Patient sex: M
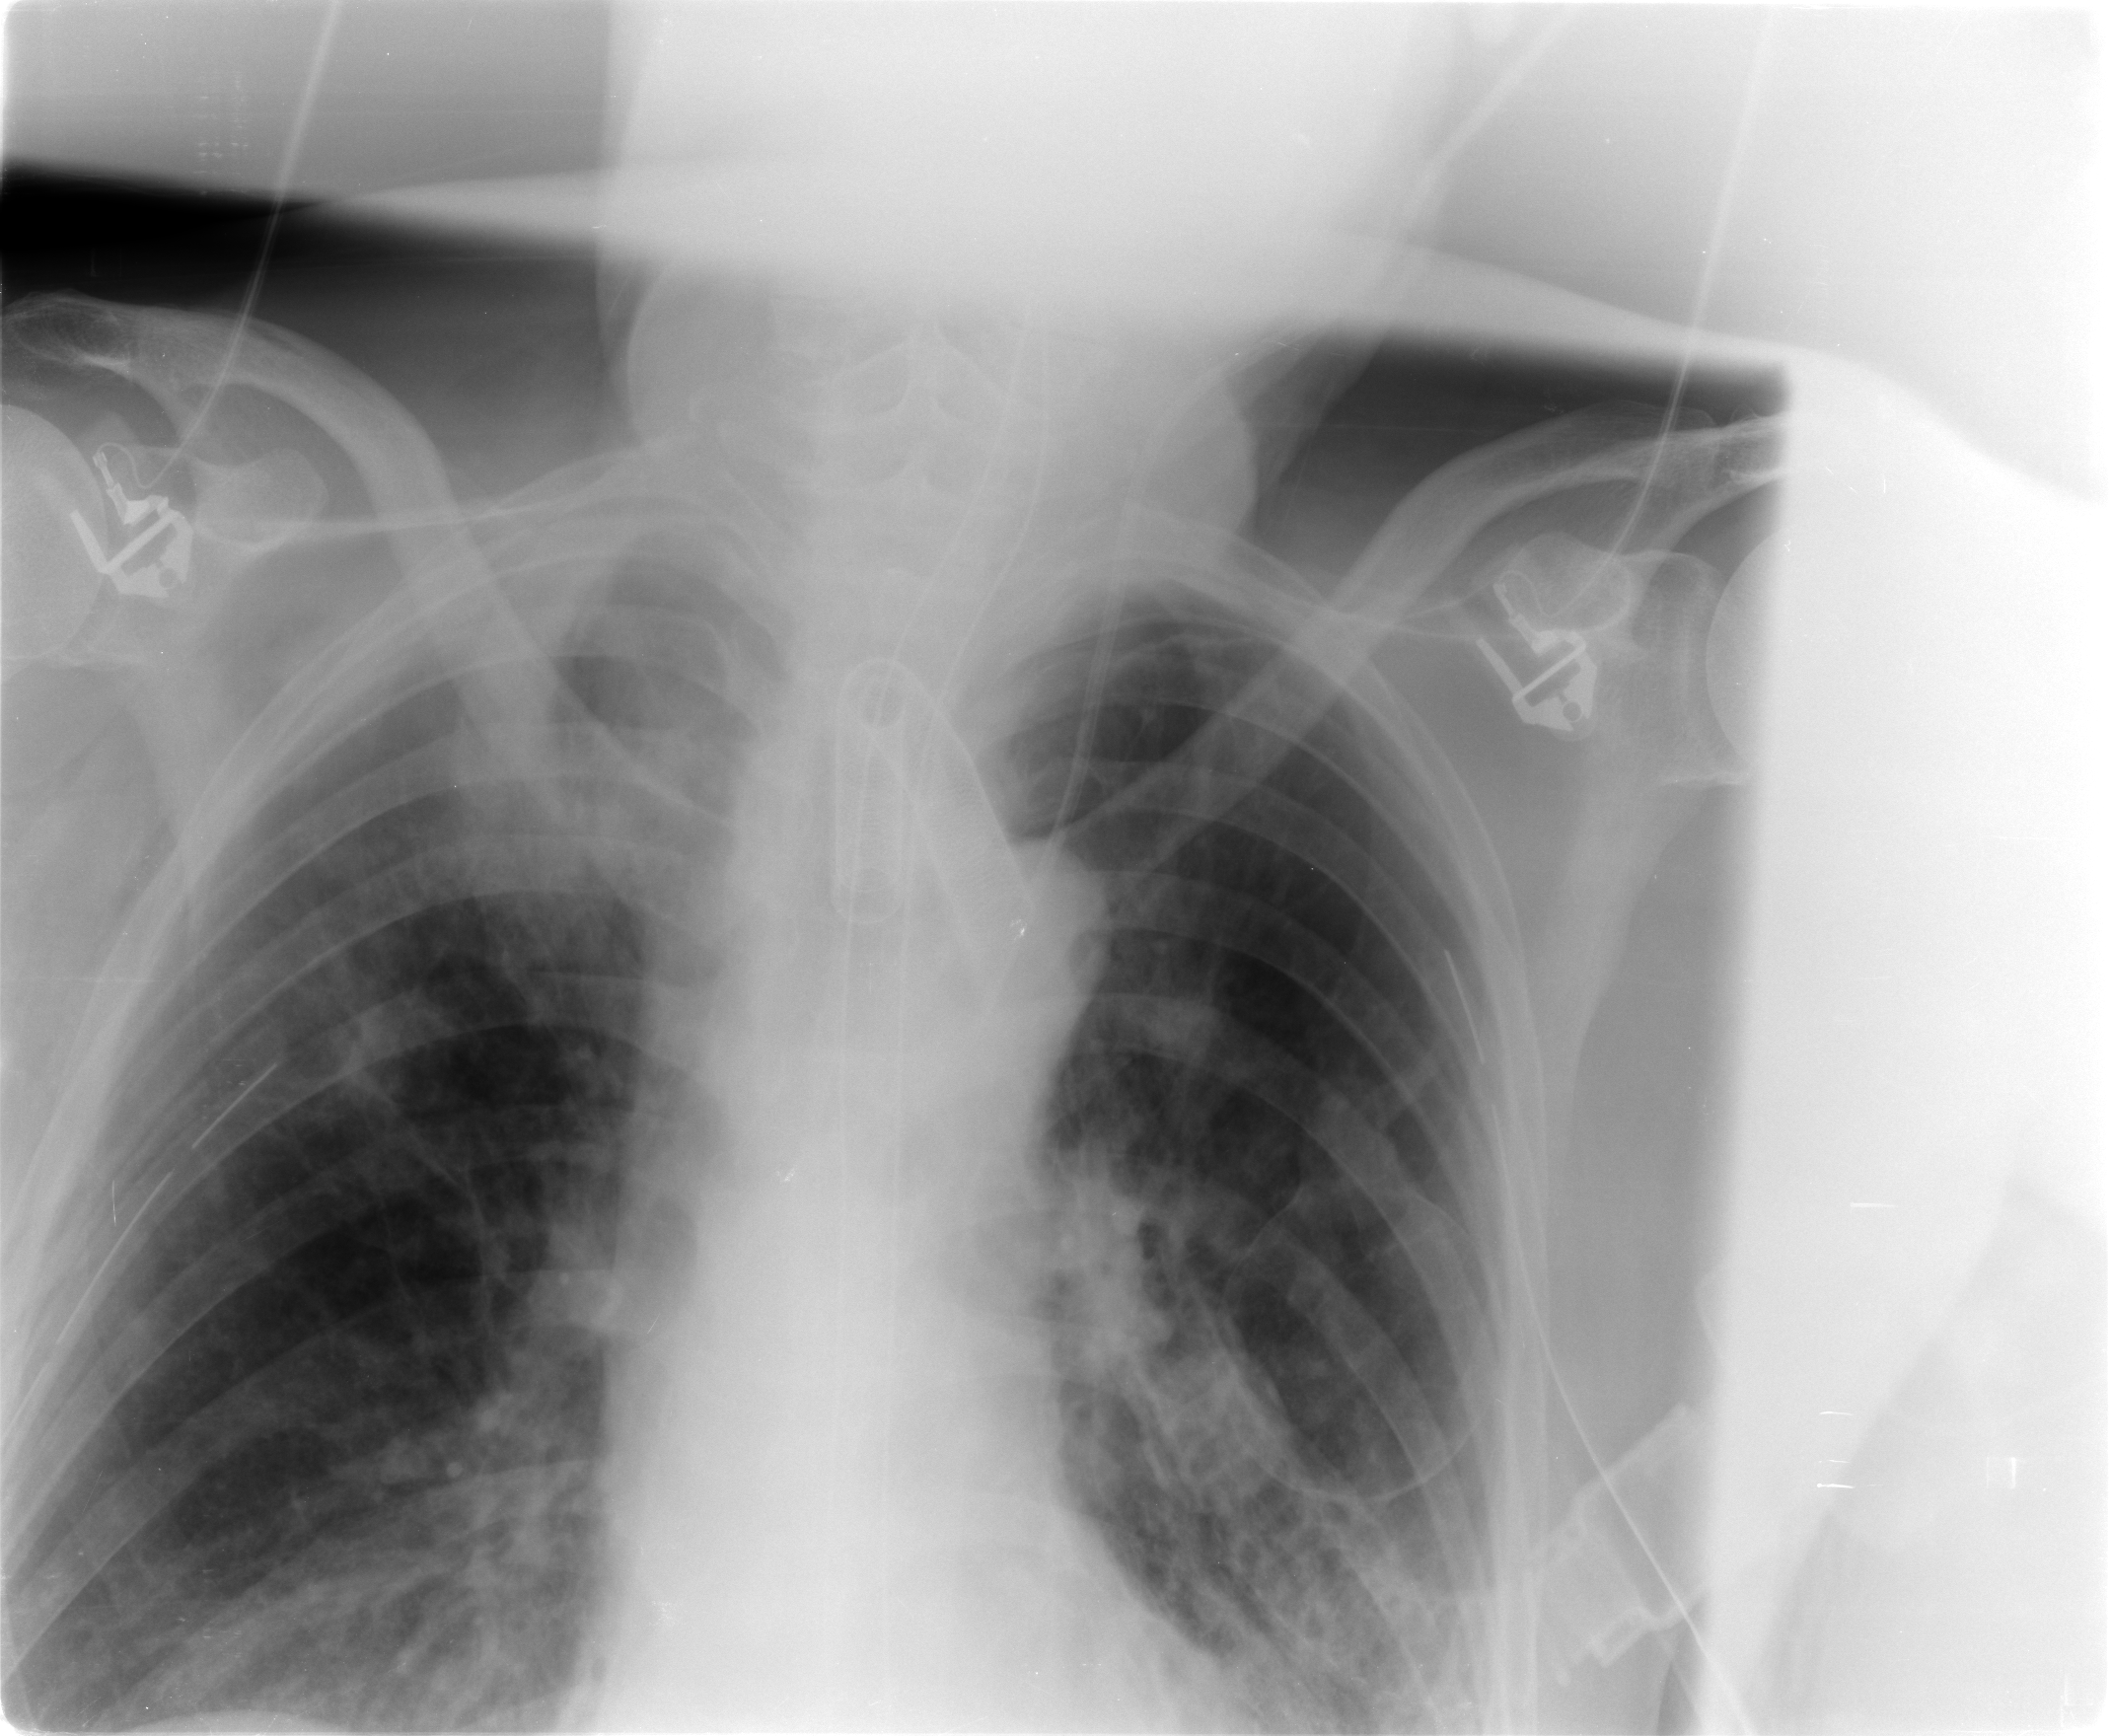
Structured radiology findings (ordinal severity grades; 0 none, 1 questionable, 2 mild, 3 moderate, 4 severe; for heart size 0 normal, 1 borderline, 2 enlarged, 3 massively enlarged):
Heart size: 0
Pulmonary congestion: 1
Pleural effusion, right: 0
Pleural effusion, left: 2
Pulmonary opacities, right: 0
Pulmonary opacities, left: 2
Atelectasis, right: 2
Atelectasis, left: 2